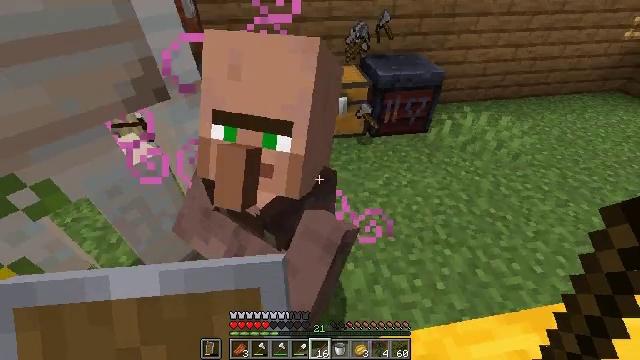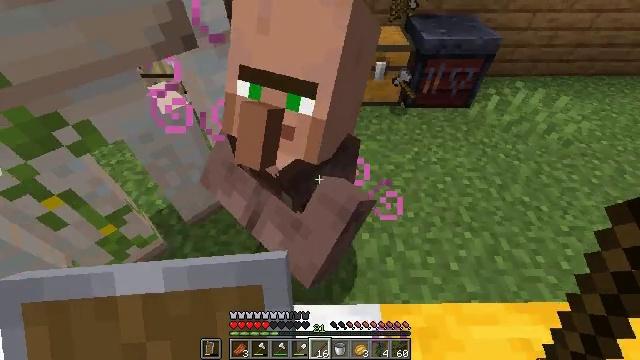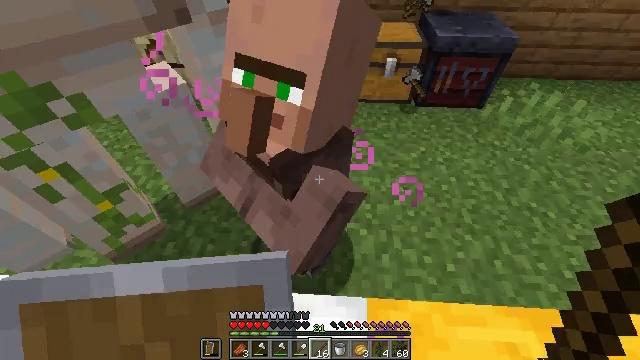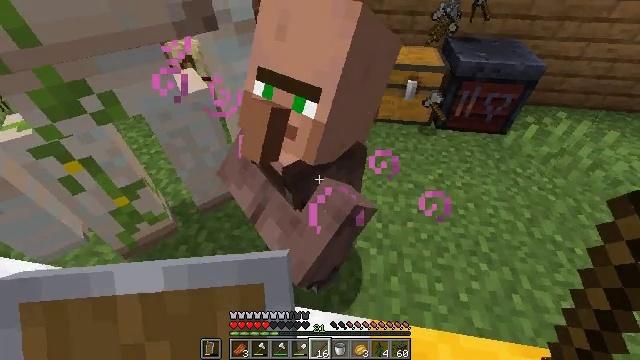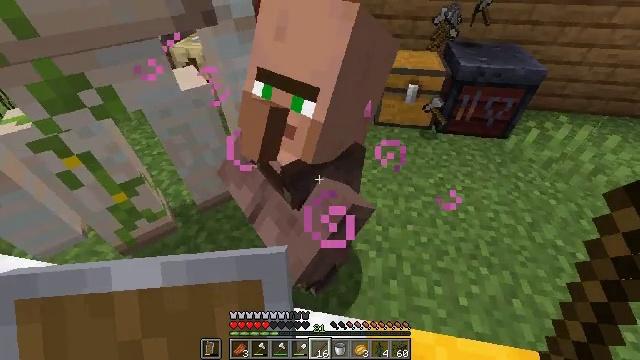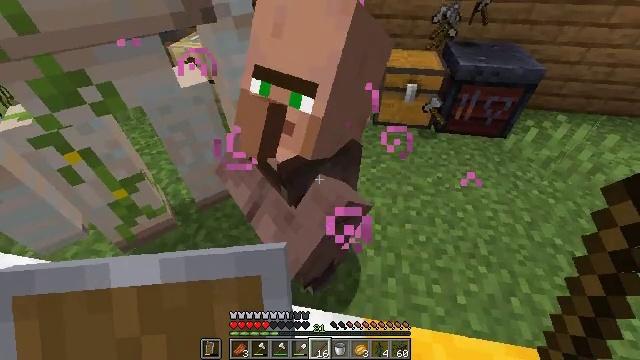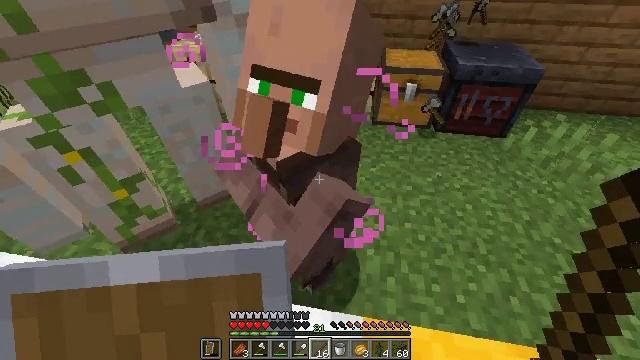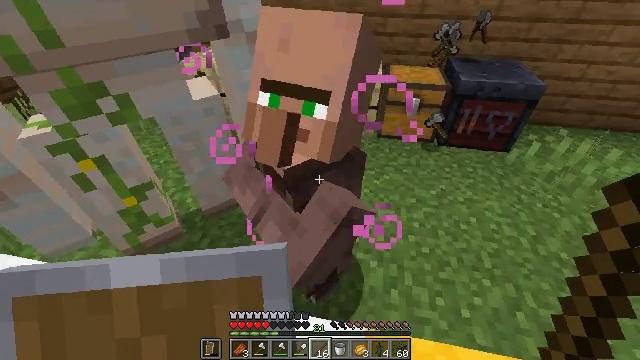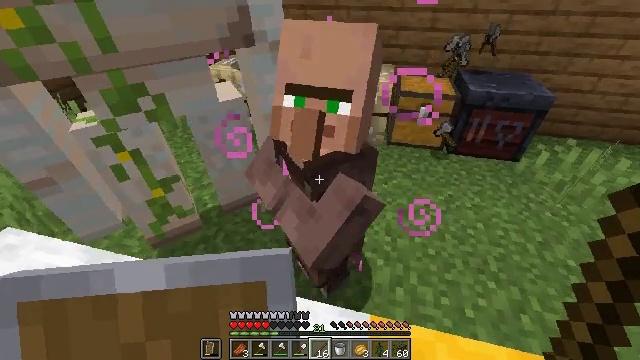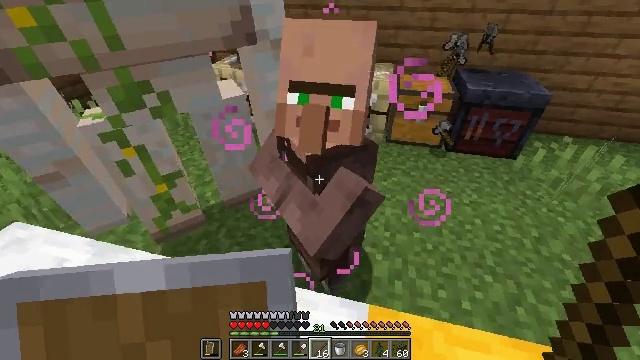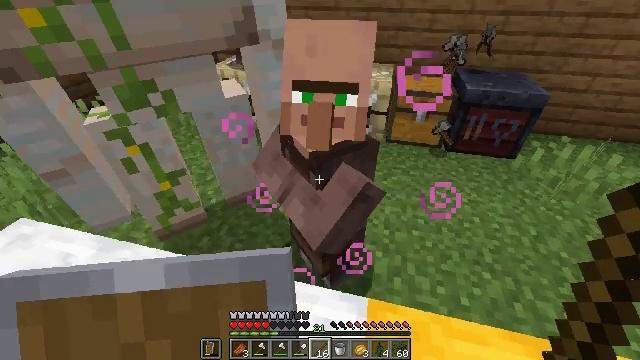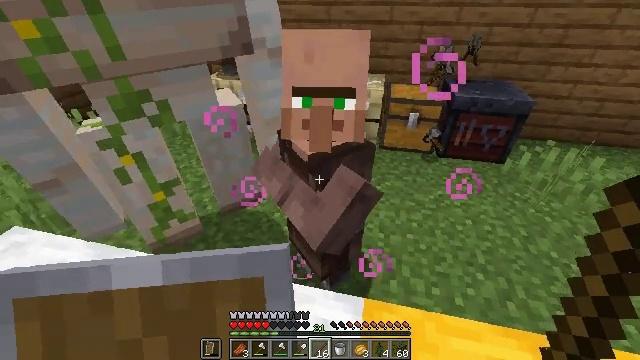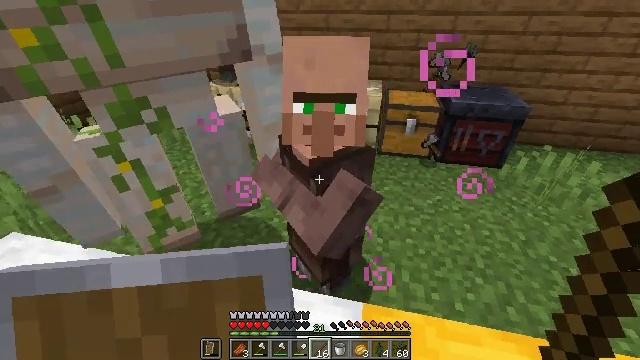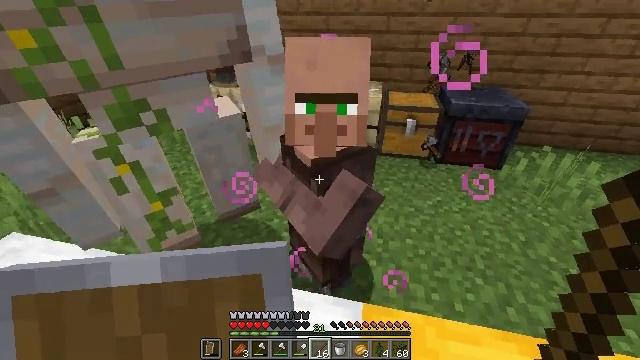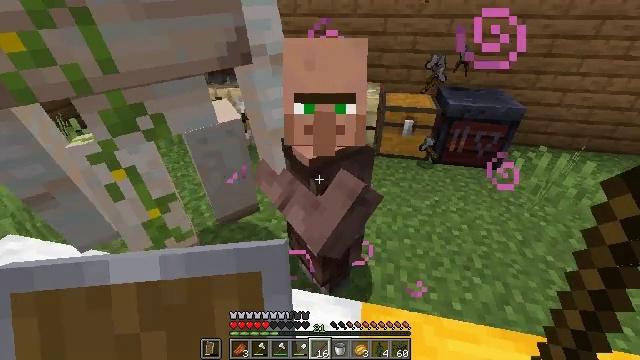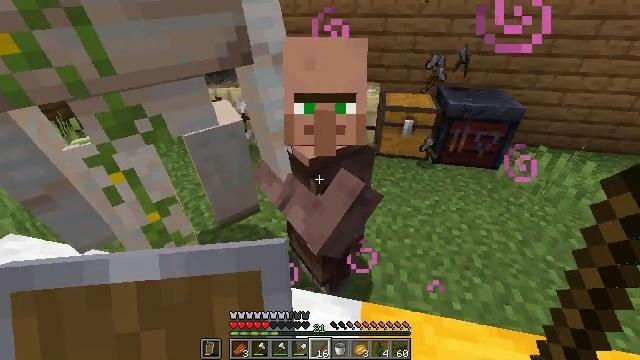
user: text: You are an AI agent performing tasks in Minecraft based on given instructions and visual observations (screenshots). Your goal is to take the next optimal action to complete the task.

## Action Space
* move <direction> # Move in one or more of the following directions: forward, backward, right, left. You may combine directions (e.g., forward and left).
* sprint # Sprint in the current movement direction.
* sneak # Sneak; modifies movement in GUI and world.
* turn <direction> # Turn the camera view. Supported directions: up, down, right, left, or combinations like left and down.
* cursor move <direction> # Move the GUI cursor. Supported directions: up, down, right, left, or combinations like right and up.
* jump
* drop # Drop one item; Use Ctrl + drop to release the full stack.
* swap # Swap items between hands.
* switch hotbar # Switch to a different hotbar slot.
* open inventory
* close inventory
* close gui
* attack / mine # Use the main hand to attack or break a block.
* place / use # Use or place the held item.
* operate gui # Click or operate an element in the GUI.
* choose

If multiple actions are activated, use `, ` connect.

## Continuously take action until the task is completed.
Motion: motion action
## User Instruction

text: Prepare an iron axe on the crafting table.
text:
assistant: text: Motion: turn left and down
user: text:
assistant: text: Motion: turn left
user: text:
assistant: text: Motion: turn left and up
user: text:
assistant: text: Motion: no_op
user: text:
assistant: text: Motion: no_op
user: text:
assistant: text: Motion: no_op
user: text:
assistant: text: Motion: move back, turn left and up
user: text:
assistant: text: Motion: move back, turn left and up
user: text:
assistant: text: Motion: no_op
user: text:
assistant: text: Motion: no_op
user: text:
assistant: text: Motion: turn right and up
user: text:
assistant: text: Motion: turn up
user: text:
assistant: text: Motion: no_op
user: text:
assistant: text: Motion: no_op
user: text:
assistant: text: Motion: no_op
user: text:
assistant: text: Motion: no_op
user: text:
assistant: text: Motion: use / place
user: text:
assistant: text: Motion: use / place
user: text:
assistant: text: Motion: use / place
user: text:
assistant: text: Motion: no_op
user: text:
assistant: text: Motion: no_op
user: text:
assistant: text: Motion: open gui
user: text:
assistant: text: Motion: no_op
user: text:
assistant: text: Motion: no_op
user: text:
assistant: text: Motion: no_op
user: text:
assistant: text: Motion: no_op
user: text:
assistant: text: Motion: no_op
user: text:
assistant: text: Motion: no_op
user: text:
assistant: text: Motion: no_op
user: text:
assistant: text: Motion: no_op